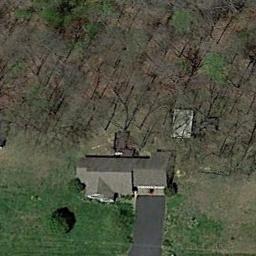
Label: sparse_residential